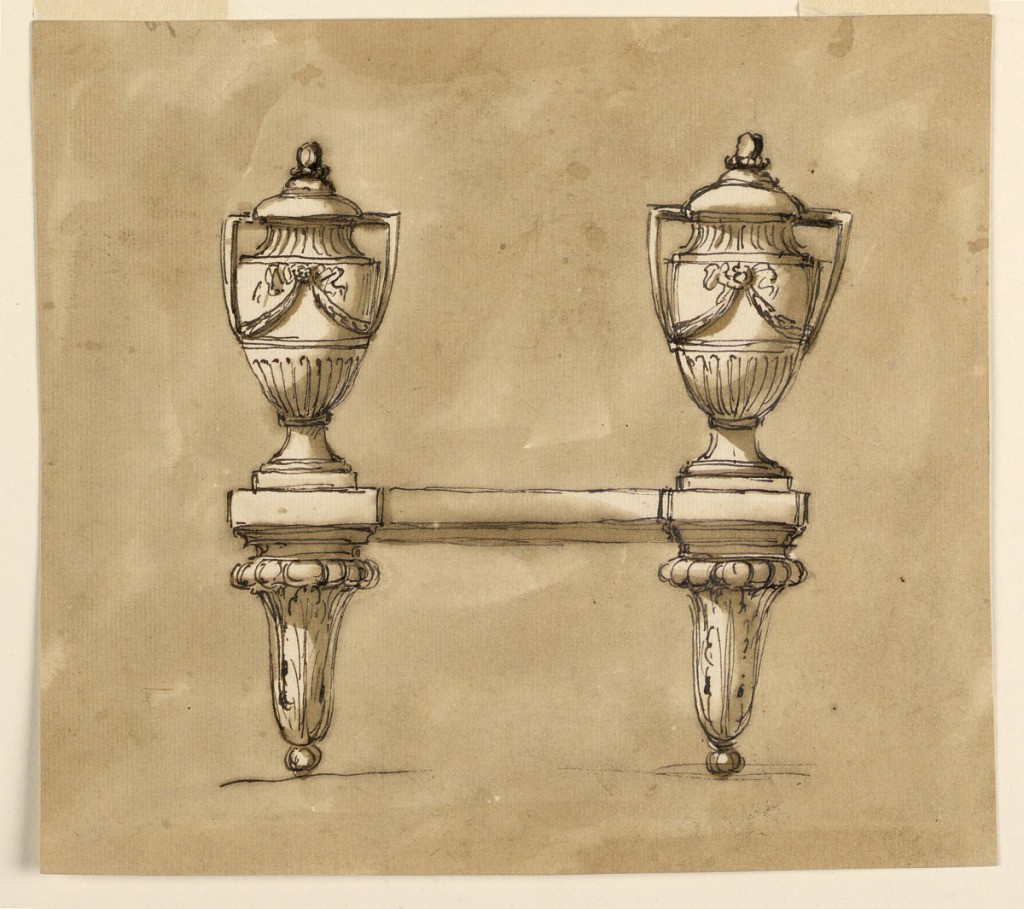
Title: Fireplace fenders
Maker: Giuseppe Barberi, Italian, 1746–1809
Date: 1746–1809
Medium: Pen and brown ink, brush and brown wash on off-white laid paper
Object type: Drawing
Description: Fireplace fenders.